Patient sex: F
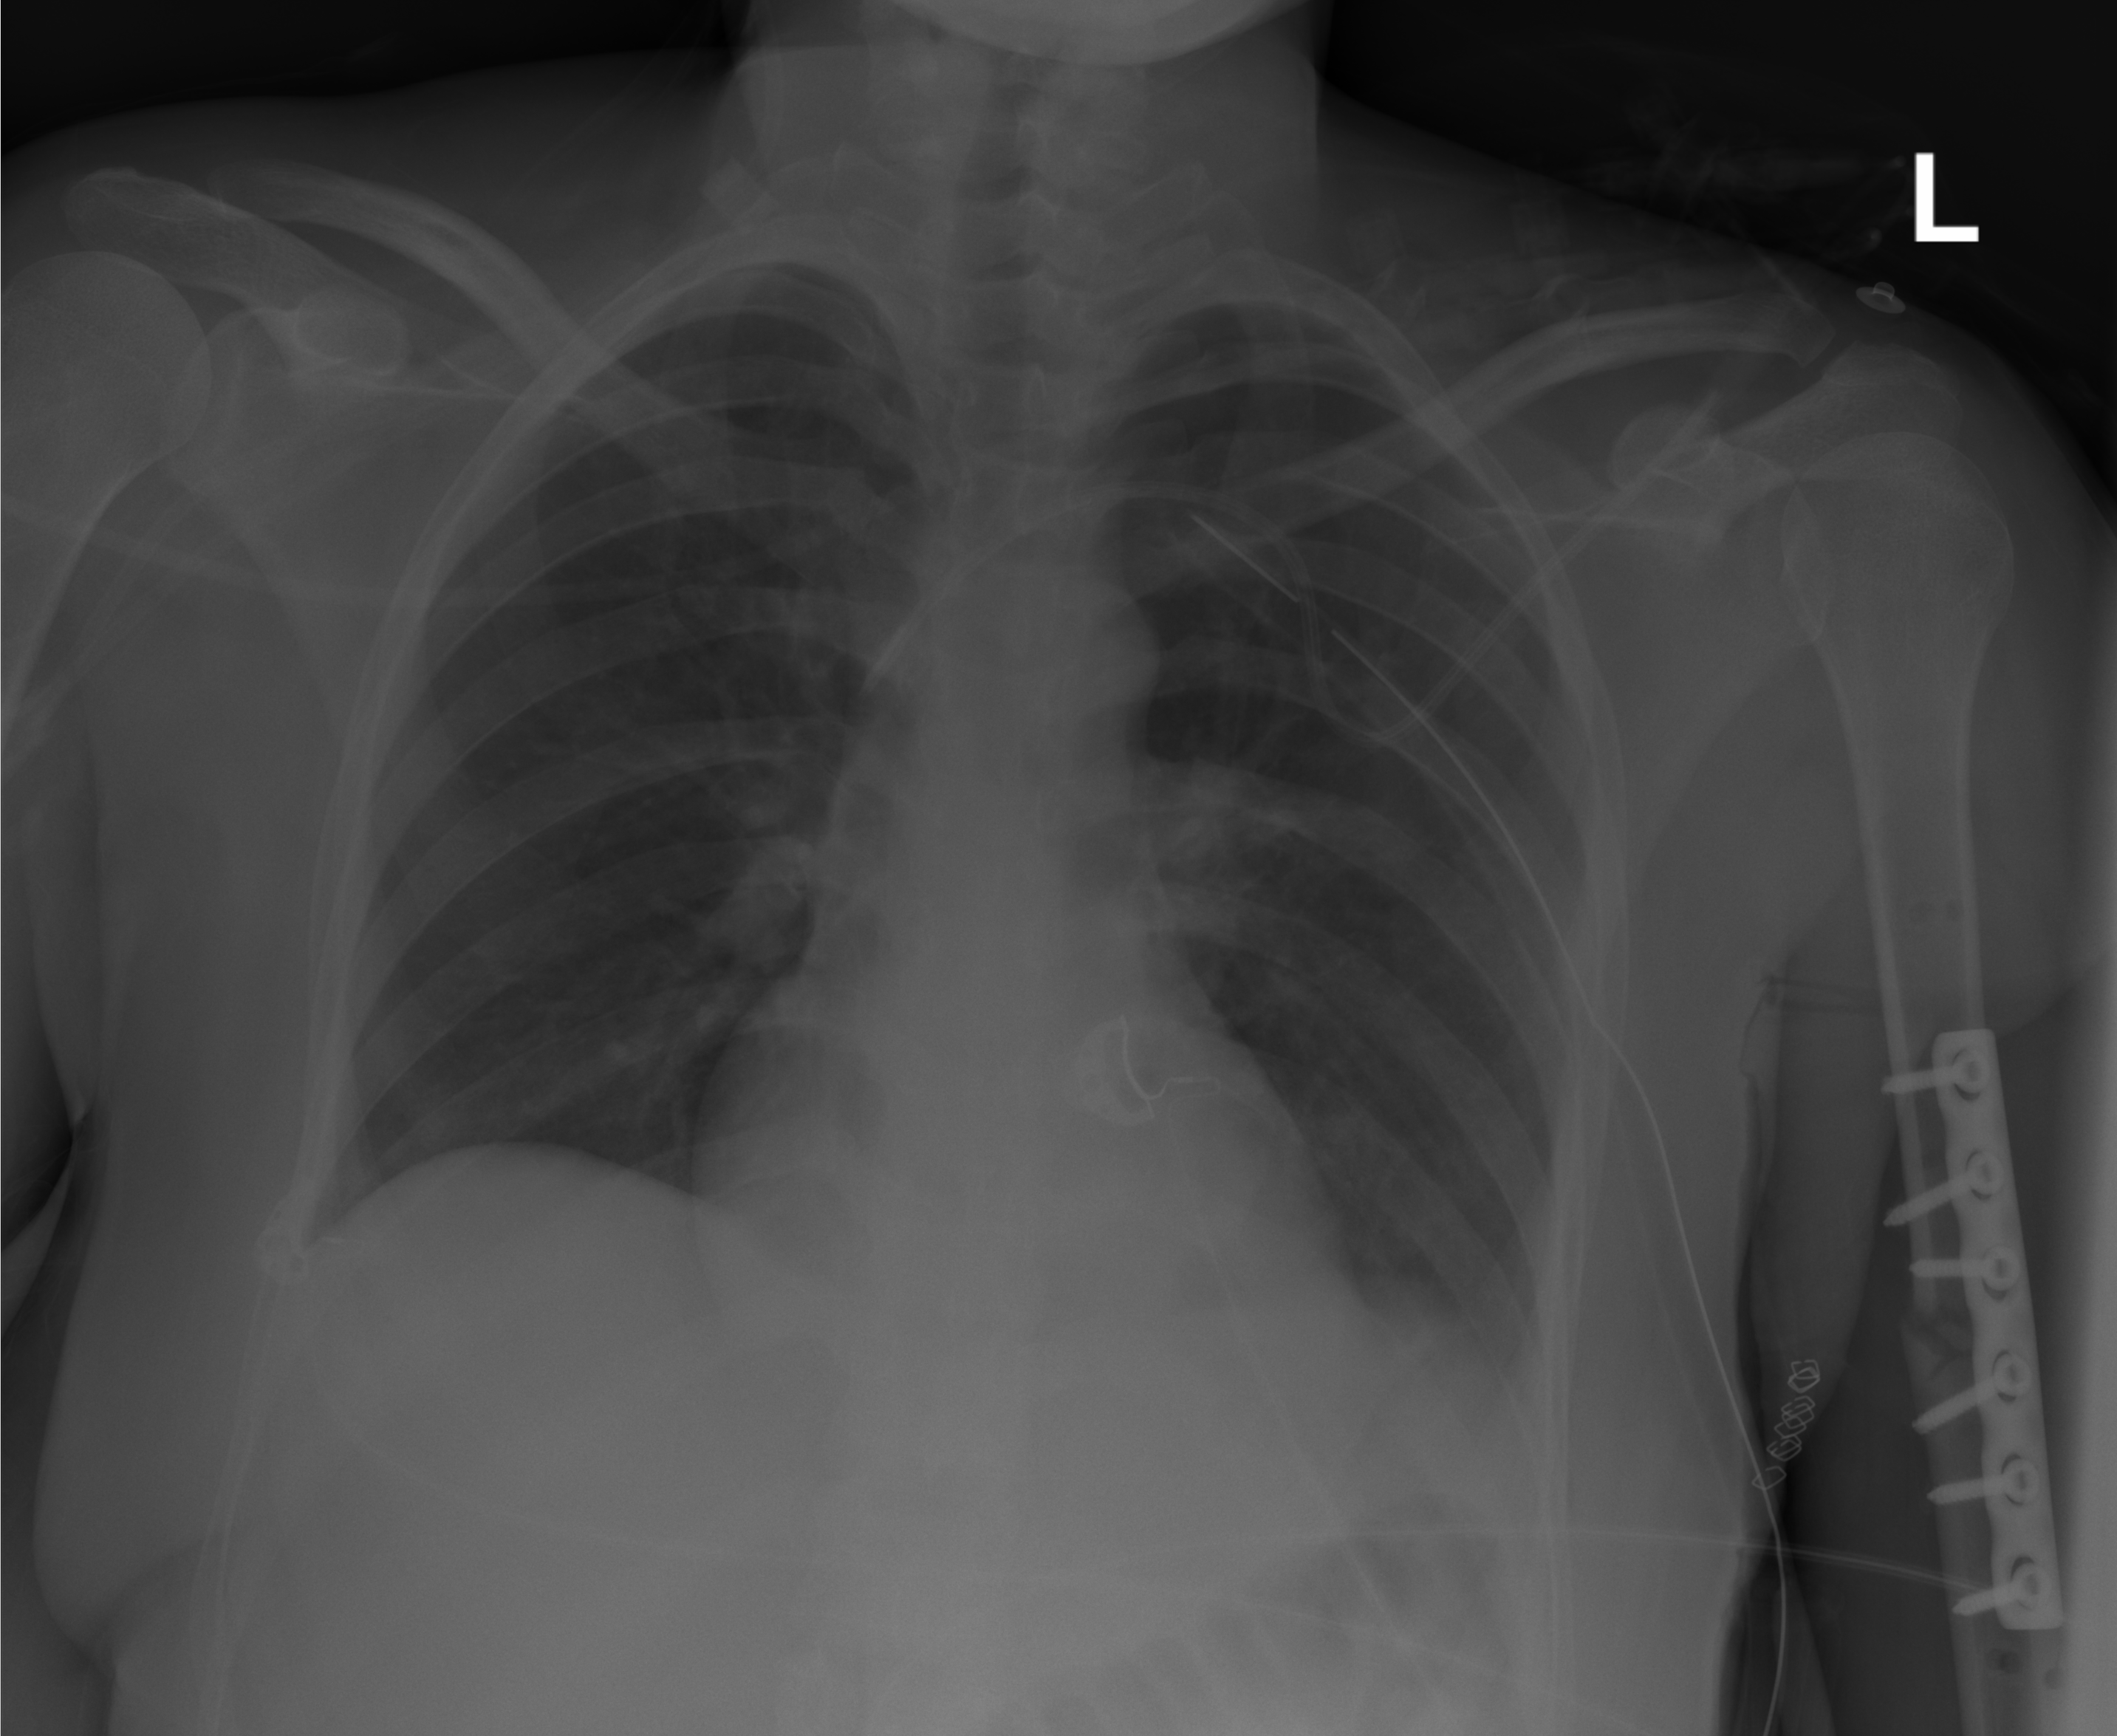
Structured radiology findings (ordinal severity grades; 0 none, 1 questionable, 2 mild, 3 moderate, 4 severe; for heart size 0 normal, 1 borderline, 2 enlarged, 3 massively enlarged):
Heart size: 0
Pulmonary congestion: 0
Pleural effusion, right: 0
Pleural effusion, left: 1
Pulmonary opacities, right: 0
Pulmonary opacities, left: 1
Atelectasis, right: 0
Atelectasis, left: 1